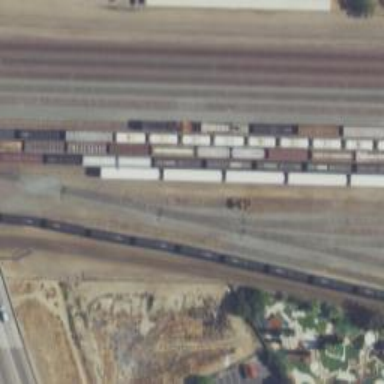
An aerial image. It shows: Railway yard in service.